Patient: sex M, age 53
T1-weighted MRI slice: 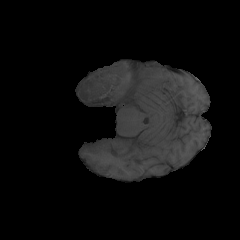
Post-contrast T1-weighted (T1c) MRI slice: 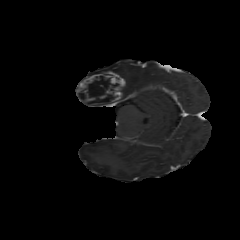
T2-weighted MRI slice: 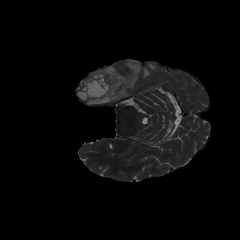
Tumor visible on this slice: yes
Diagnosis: Glioblastoma, IDH-wildtype
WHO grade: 4